Question: I have a UISplitViewController that was set up from templates in the iOS 6/7 days. I'm trying to covert it to use the new iOS 8 UISplitViewController tools to enable my app to run on the iPhone. However, for what it's worth the issues I'm having are all happening on the iPad 2 simulator using .
Previously I used this code to pass the selected item item to the detail view:
'''
- (void)tableView:(UITableView *)tableView didSelectRowAtIndexPath:(NSIndexPath *)indexPath {
self.detailViewController.detailItem = [[self fetchedResultsController] objectAtIndexPath:indexPath];
}
'''
Based on the examples for iOS 8, this should be changed to a segue to enable it to work in different size classes & UISplitViewControllerDisplayModes. So I hooked up my cell as a source and my detail nav controller as the target for my segue, commented out the 'tableview:didSelectRowAtIndexPath' bit above, and implemented this prepareForSegue code:
'''
- (void)prepareForSegue:(UIStoryboardSegue *)segue sender:(id)sender {
if ([segue.identifier isEqualToString:@"showDetail"]) {
NSIndexPath *indexPath = [self.tableView indexPathForSelectedRow];
self.detailViewController = (TWLDetailViewController *)[[segue destinationViewController] topViewController];
self.detailViewController.detailItem = [[self fetchedResultsController] objectAtIndexPath:indexPath];
}
}
'''
The first time I select a row in my master view, everything seems to work as expected (I see the detail view), however the next cell I select causes a crash trying to address a deallocated instance, essentially: '*** -[DetailViewController respondsToSelector:]: message sent to deallocated instance 0x7a37a030' (I'm using ARC BTW, so no hand coded retain/release miscounts should matter here.)
I looked up some <URL>:

You can clearly see it's trying to address a reference that's not available since the 'RefCt' goes to zero. I don't have much experience using Instruments or similar debug tools I'm unclear on what I need to change to fix this issue though, especially since it worked with 'tableview:didSelectRowAtIndexPath'.
So my question is: How do I change my master or detail code to properly deallocate when I switch between detail items? For bonus points it would be great to know why it worked fine using the previous 'tableview:didSelectRowAtIndexPath' but crashed on the segue. Please let me know if you need to see other parts of the code or Instruments trace; I'm happy to share.
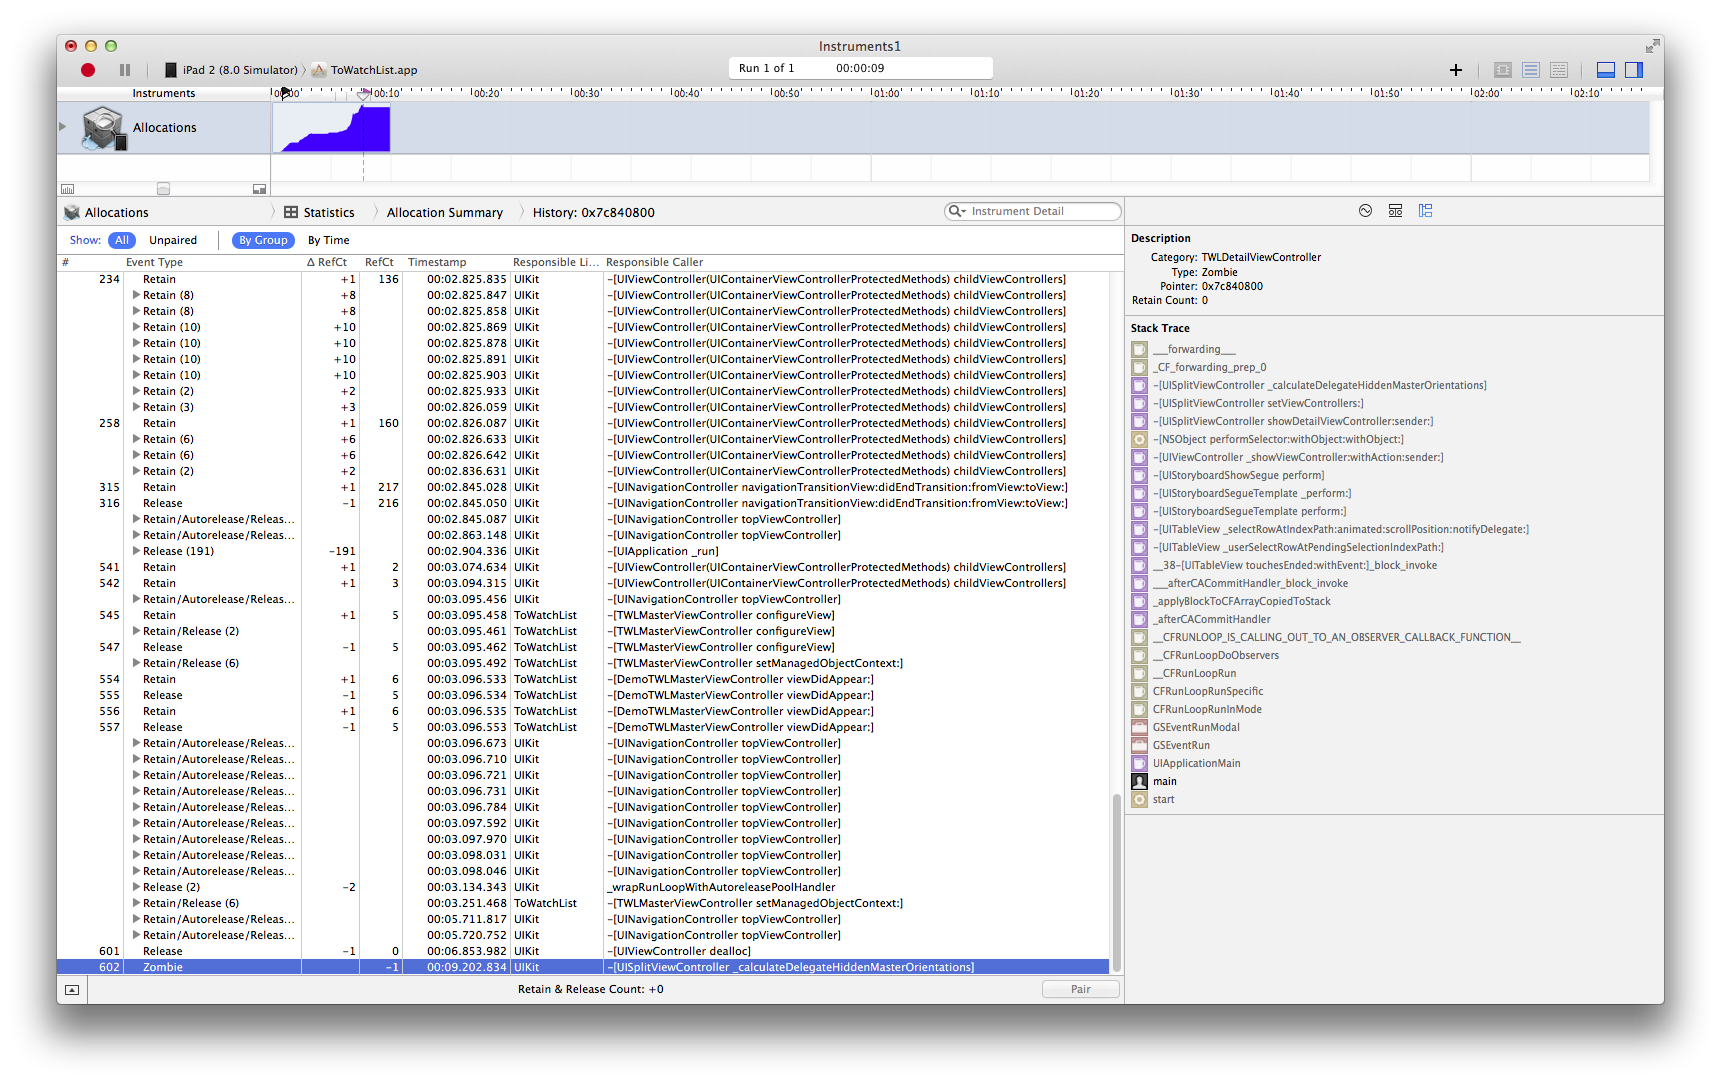
Answer: You have to set the Split view Controllers delegate in prepare for segue:
'''
- (void)prepareForSegue:(UIStoryboardSegue *)segue sender:(id)sender {
if ([segue.identifier isEqualToString:@"showDetail"]) {
NSIndexPath *indexPath = [self.tableView indexPathForSelectedRow];
self.detailViewController = (TWLDetailViewController *)[[segue destinationViewController] topViewController];
self.detailViewController.detailItem = [[self fetchedResultsController] objectAtIndexPath:indexPath];
self.splitViewController.delegate = self.detailViewController;
}
'''
}
Also set it in didSelectRowAtIndexPath:
'''
- (void)tableView:(UITableView *)tableView didSelectRowAtIndexPath:(NSIndexPath *)indexPath
{
if ([[UIDevice currentDevice] userInterfaceIdiom] == UIUserInterfaceIdiomPad)
{
self.detailViewController = [[self.splitViewController.viewControllers lastObject] topViewController];
self.splitViewController.delegate = self.detailViewController;
}
}
'''